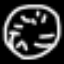
Label: clock